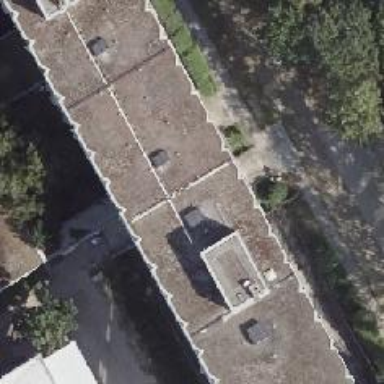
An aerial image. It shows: Hospital building.